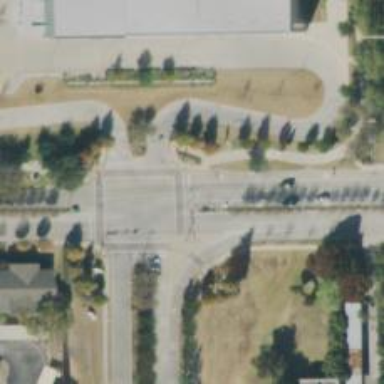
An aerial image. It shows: Secondary road with separate sidewalks.